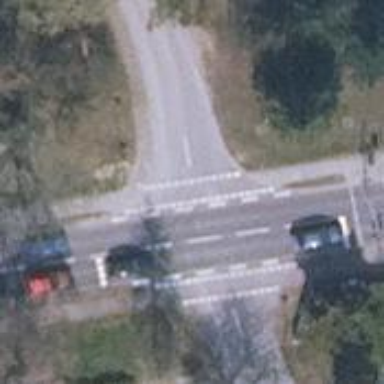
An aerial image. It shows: Marked crossing on the road.